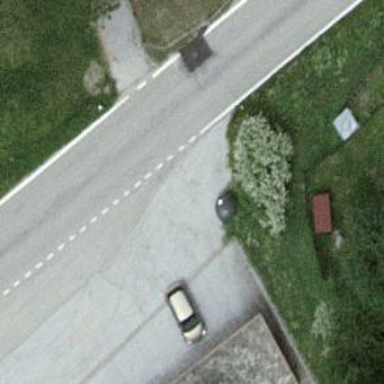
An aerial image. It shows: Bus stop with platform for public transport.